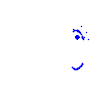
Particle: pion